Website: macys
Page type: gifting
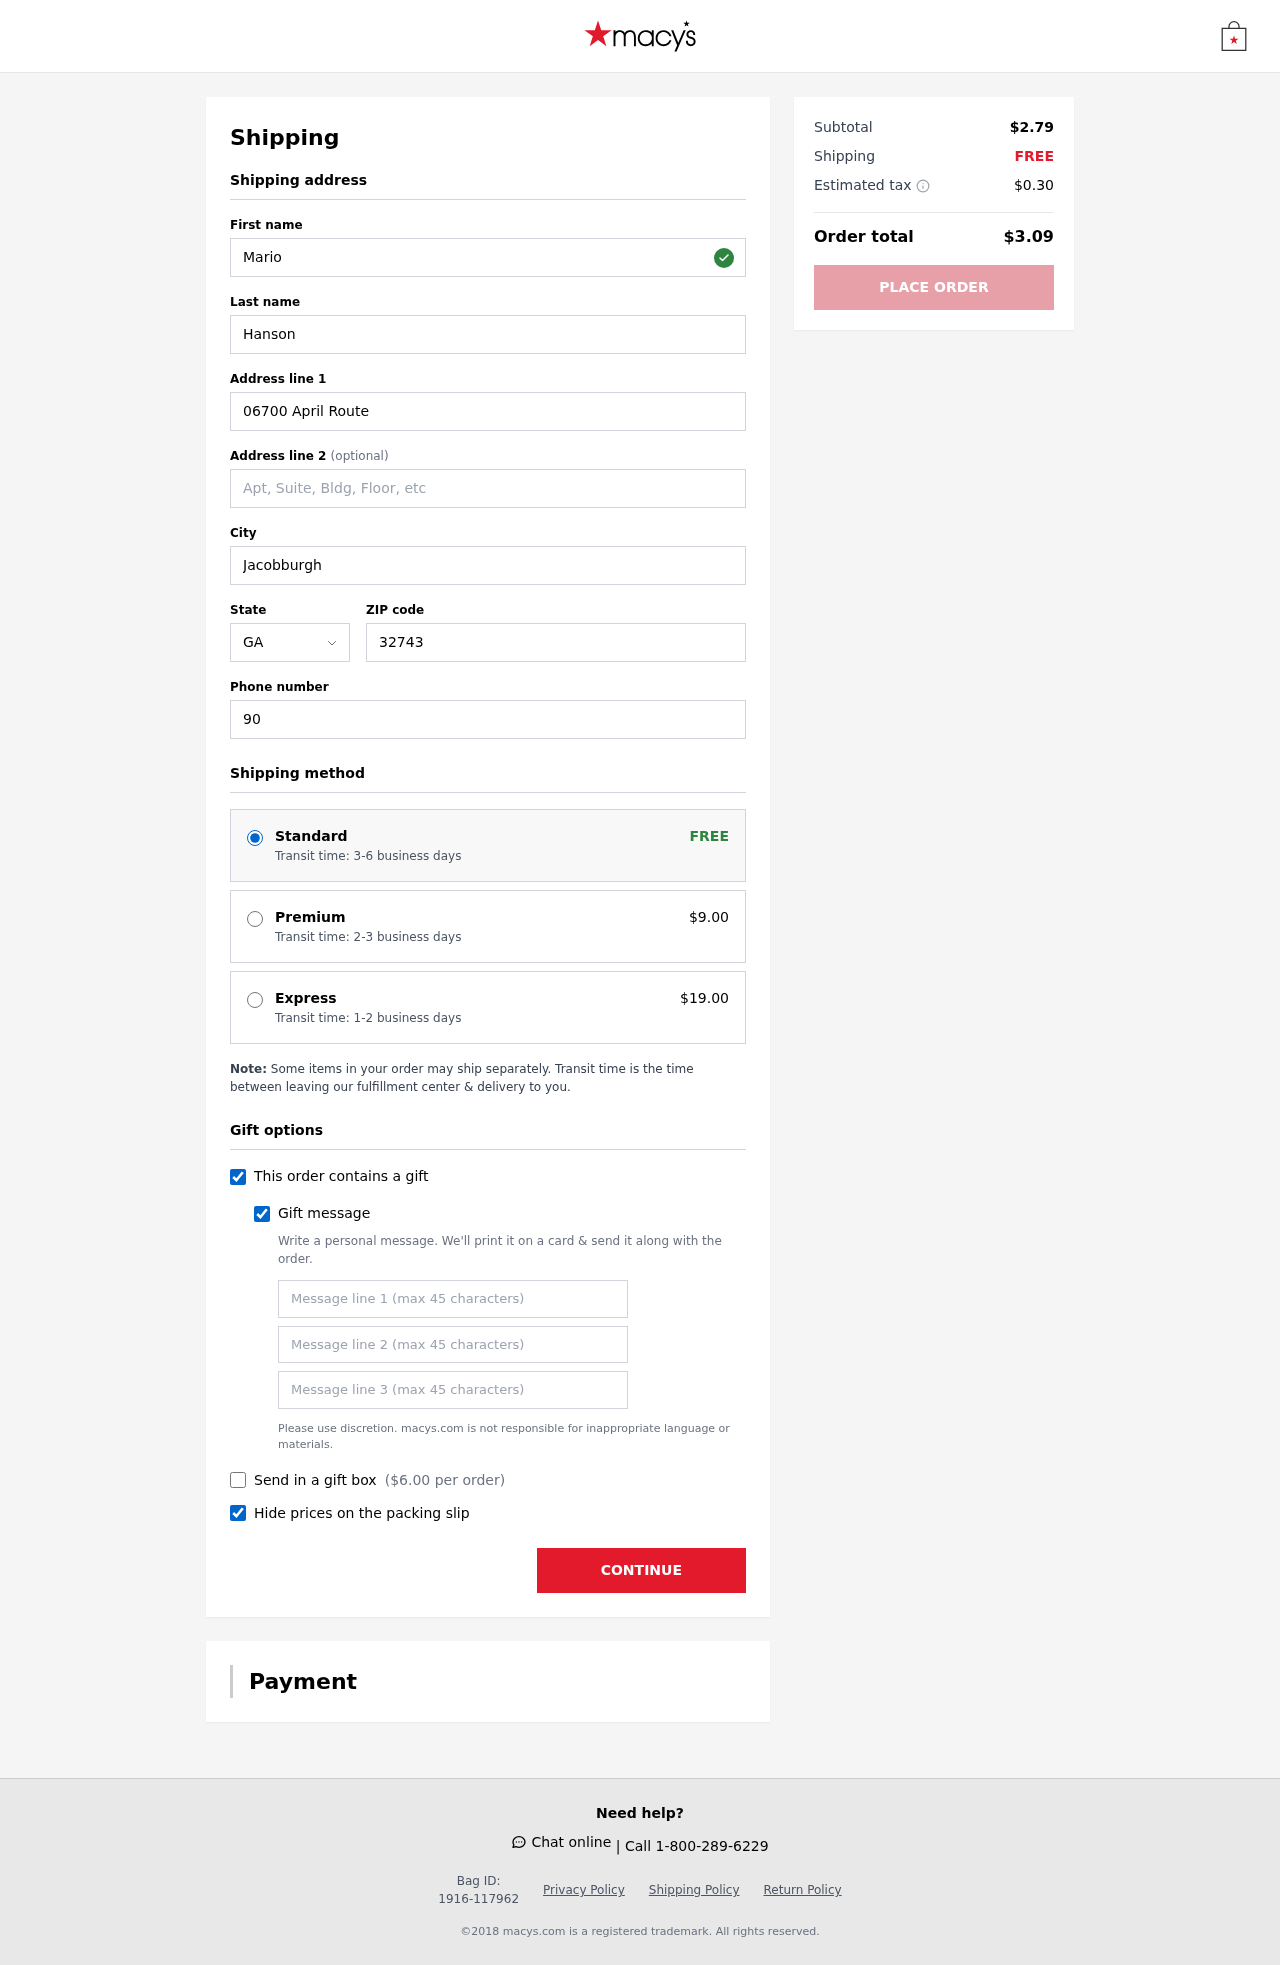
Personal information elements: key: PII_STATE_ABBR
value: GA
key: PII_FIRSTNAME
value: Mario
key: PII_LASTNAME
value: Hanson
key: PII_STREET
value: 06700 April Route
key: PII_CITY
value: Jacobburgh
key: PII_POSTCODE
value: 32743
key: PII_PHONE
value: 9003272221
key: PII_GIFT_MESSAGE
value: Hey Michael! I thought you could use a little sunshine, so I grabbed you this tropical fruit cup to brighten your day. Hope it adds a splash of sweetness to whatever you’re up to!  Mario
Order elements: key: ORDER_SHIPPING_STANDARD
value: Transit time: 3-6 business days
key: ORDER_SHIPPING_PREMIUM
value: Transit time: 2-3 business days
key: ORDER_SHIPPING_PREMIUM_PRICE
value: $9.00
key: ORDER_SHIPPING_EXPRESS
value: Transit time: 1-2 business days
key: ORDER_SHIPPING_EXPRESS_PRICE
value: $19.00
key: ORDER_GIFT_BOX_PRICE
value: $6.00
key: ORDER_SUBTOTAL
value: $2.79
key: ORDER_SHIPPING_COST
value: FREE
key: ORDER_TAX
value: $0.30
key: ORDER_TOTAL
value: $3.09